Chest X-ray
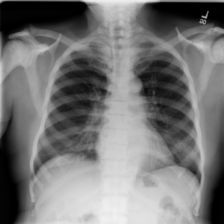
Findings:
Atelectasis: negative
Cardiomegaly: negative
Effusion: negative
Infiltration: positive
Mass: negative
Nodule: negative
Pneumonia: negative
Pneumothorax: negative
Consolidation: negative
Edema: negative
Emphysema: negative
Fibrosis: negative
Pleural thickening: negative
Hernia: negative